Field crop: tomato
Growth stage: 1
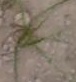
Species: cyperus